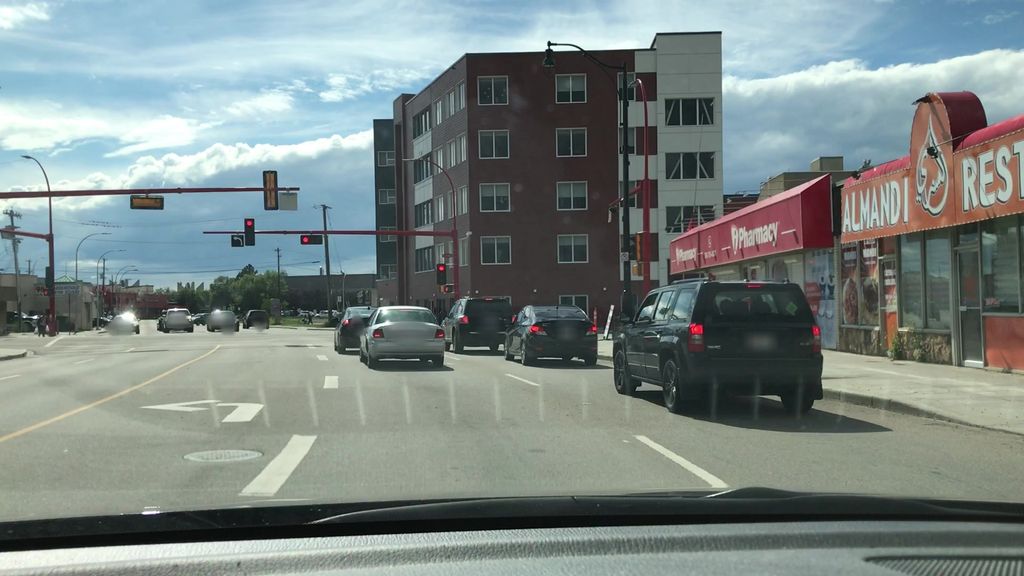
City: edmonton